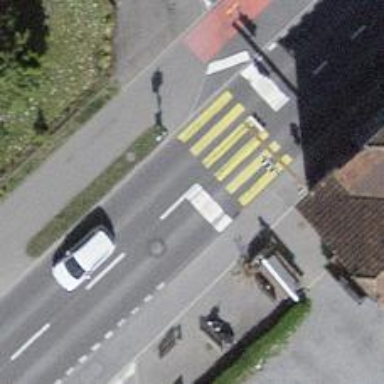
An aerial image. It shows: Road with traffic signals.